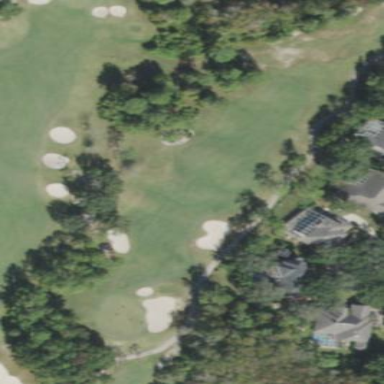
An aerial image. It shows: Golf fairway surrounded by grass.